Interaction volume radius: 5 \u00c5
Interaction volume height: 20 \u00c5
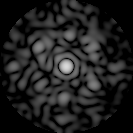
Disorder parameter: 0.6508